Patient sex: M
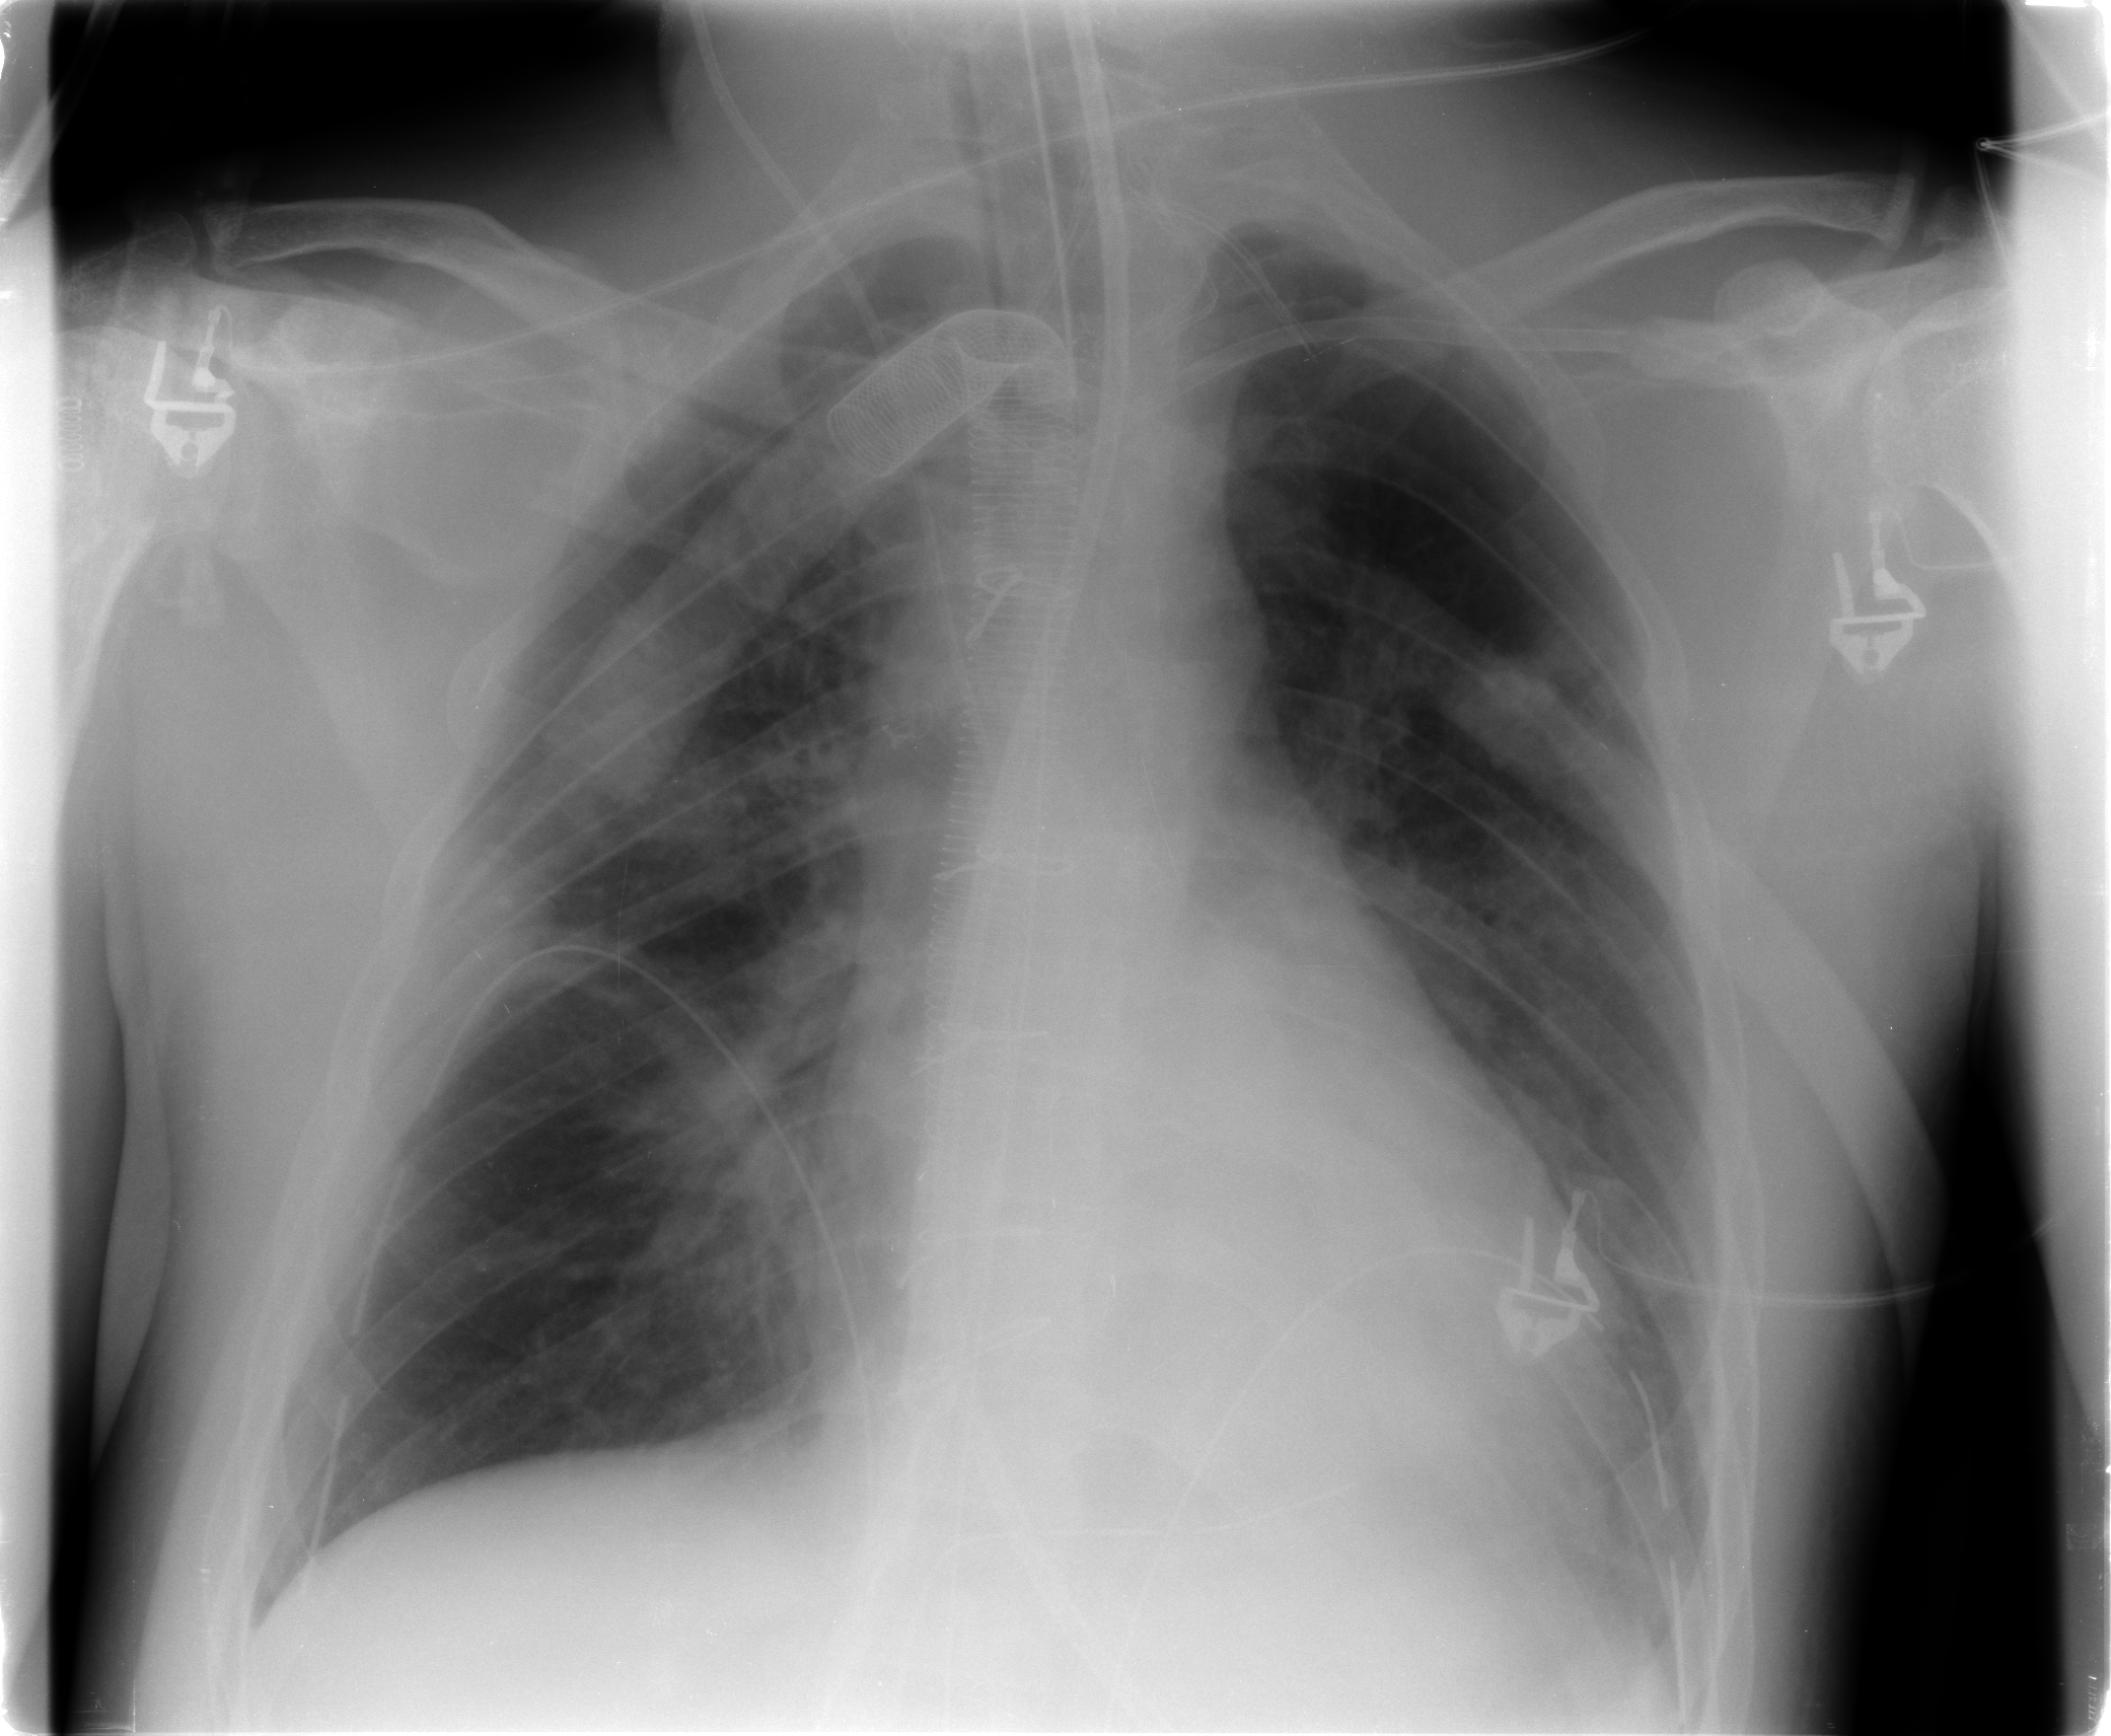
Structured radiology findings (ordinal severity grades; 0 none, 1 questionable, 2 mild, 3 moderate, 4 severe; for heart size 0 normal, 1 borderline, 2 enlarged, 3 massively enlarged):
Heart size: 2
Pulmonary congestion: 3
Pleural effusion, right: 0
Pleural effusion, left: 1
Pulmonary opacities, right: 2
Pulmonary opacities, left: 1
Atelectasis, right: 2
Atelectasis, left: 2